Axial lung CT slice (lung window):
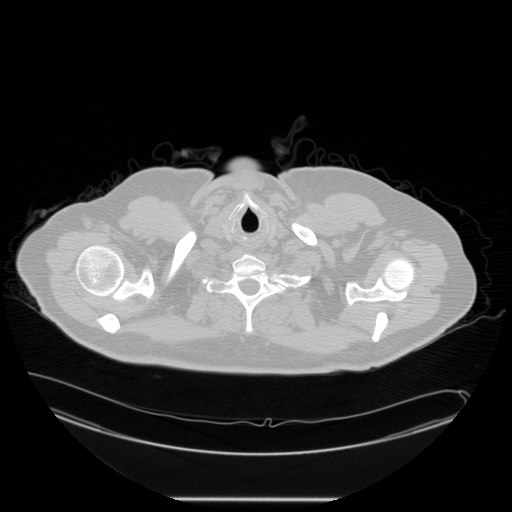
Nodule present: no